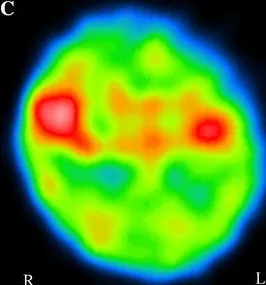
Magnetic resonance imaging (MRI) on day 6. C-f
99mTc- ethylcysteinate dimer (ECD) single-photon emission computed tomography (SPECT). Axial views through the parietal lobes Upper row (c, d): At 18 days after onset (hospital day 18), SPECT showed hypoperfusion of the bilateral frontal and parietal lobes and the unilateral temporal lobe with some predominance on the left side.
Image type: radiology (spect)